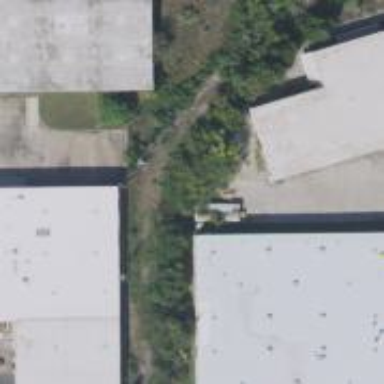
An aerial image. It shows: Disused railway spur service.